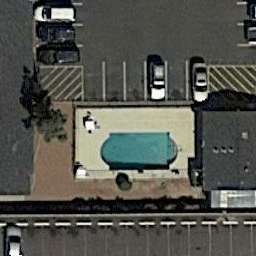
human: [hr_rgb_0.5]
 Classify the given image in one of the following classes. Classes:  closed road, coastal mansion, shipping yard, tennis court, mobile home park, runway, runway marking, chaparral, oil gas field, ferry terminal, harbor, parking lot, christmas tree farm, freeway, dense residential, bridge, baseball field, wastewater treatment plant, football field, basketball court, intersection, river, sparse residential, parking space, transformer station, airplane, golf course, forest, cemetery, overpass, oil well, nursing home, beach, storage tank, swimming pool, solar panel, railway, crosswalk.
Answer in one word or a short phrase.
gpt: swimming pool